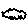
Label: cloud